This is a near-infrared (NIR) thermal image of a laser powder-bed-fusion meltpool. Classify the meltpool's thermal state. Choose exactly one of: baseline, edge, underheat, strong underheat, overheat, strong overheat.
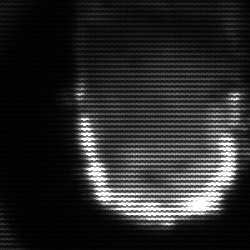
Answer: baseline